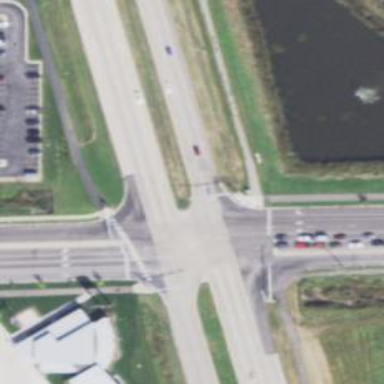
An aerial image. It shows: Primary highway with separate sidewalk and cycle track.